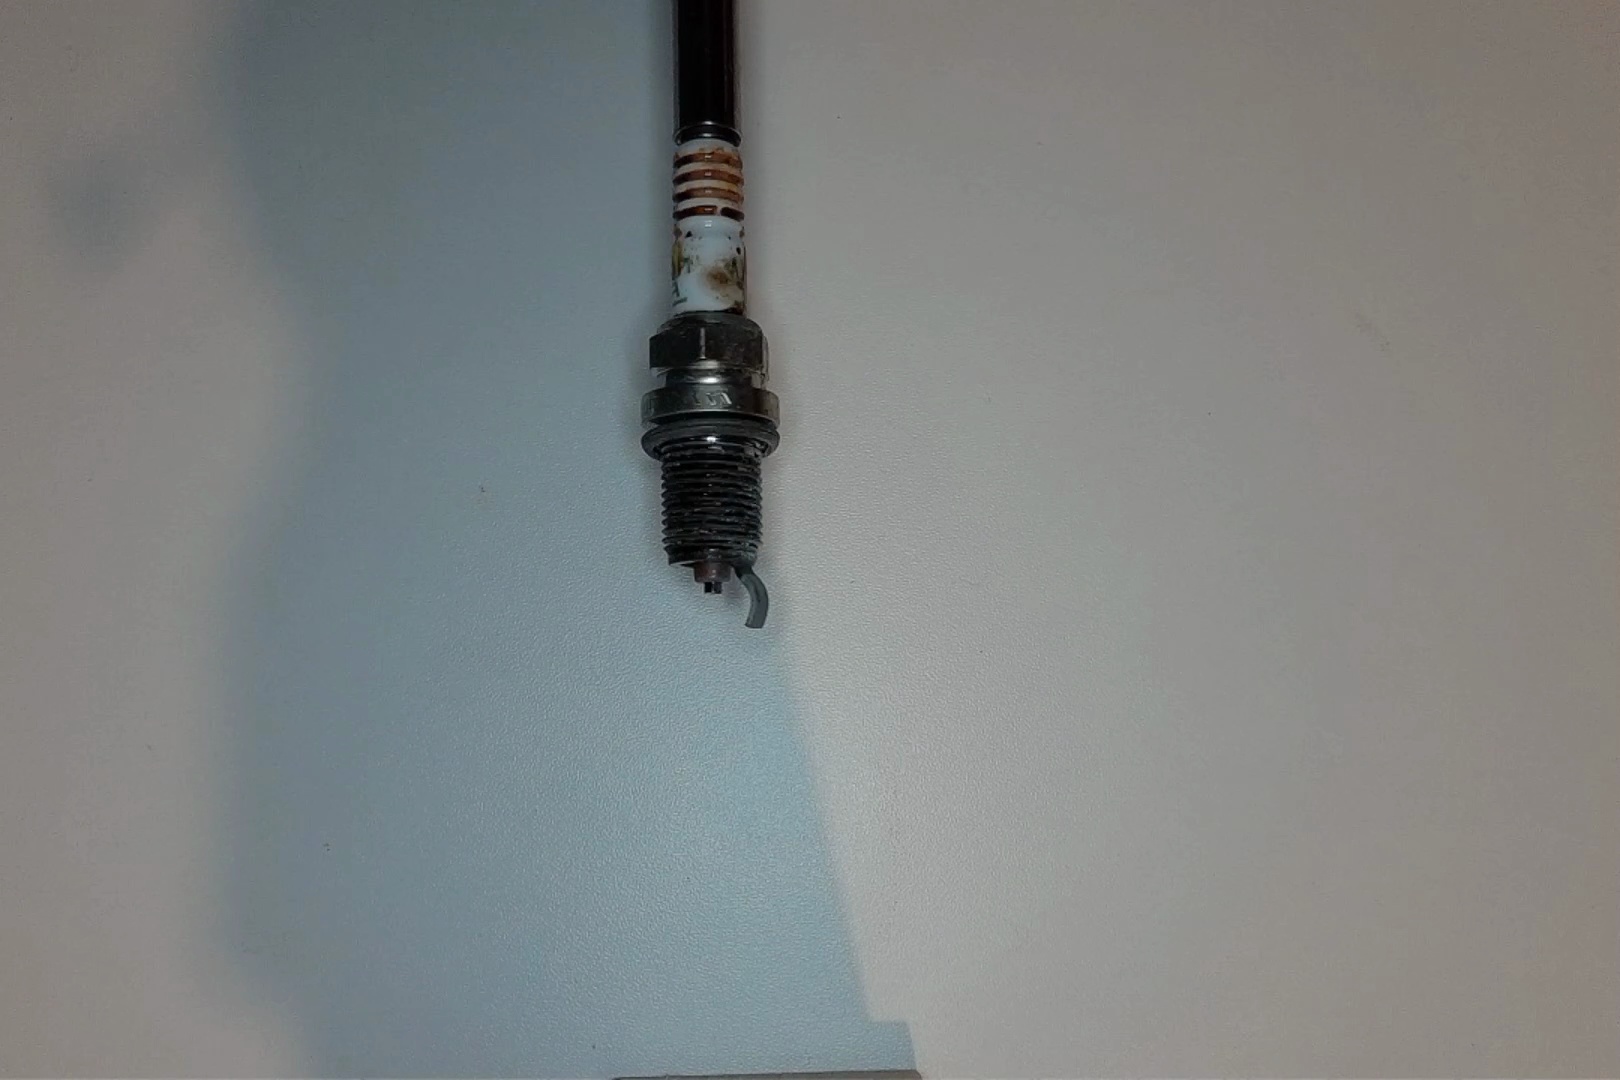
Label: anomaly